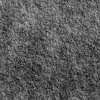
Atmospheric dust classification: not_dusty